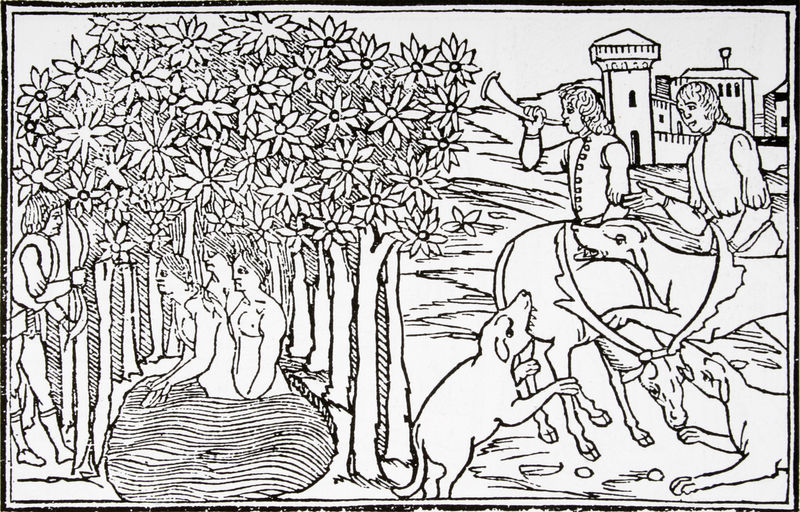
Titel: Metamorphosen des Ovid. Actaeon
Künstler: (Anonym) Venezianisch
Standort: München:
Institution: Bayerische Staatsbibliothek
Schlagwörter: angriff, baum, blätter, kampf, laub, mann, nackt, wasser, weiß, wolf, akte, baden, bäume, frauen, landschaft, menschen, see, stadt, teich, ufer, blumen, brust, busen, frau, haar, holz, männer, schwarz, skizze, zeichnung, blüten, dach, haus, hund, hunde, schloss, tier, tiere, wiese, jung, tod, bild, horn, bach, felder, natur, gewässer, haare, drei, blatt, pflanzen, wald, baueme, pferd, reiter, turm, holzschnitt, wellen, bogen, ernte, dorf, allee, grafik, graphik, kuh, wild, essen, scham, knöpfe, bad, schaf, antike, burg, festung, druck, druckgraphik, schnitt, schwarz-weiß, gefangennahme, illustration, strafe, mythologie, göttin, jagd, rüstung, hirsch, jäger, reh, jagdhund, tümpel, ross, gefangene, verwandlung, mittelalter, nymphen, jagdhunde, armbrust, töten, amor, taufe, schütze, pfeil, blasen, planze, schwar, beissen, aktäon, diana, jagen, hexen, bogenschütze, trompete, sinnbild, wölfe, jagdhorn, elch, ovid, angreifen, simultandarstellung, trompeter, burgfried, metamorphosen, nackte frauen, aggresiv, männer reiter, bäzme, bluete, nurgfried, zerfleischen